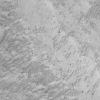
Atmospheric dust classification: not_dusty